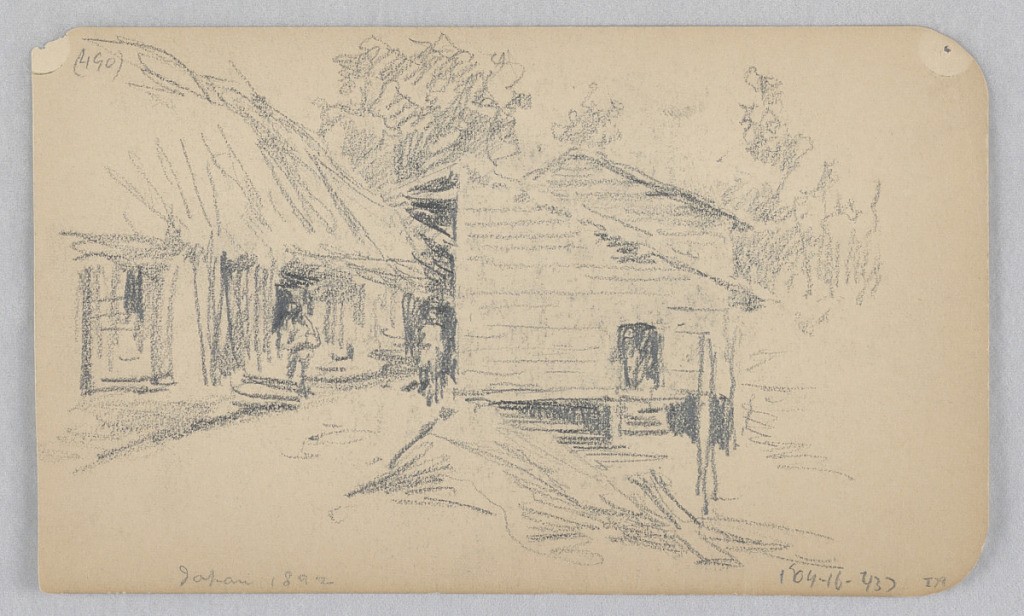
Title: View of Japan
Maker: Robert Frederick Blum, American, 1857–1903
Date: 1892
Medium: Graphite on wove paper
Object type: Drawing
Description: Recto: Sketch of a building with a thatched roof; Verso: Sketch of a female figure.